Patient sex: F
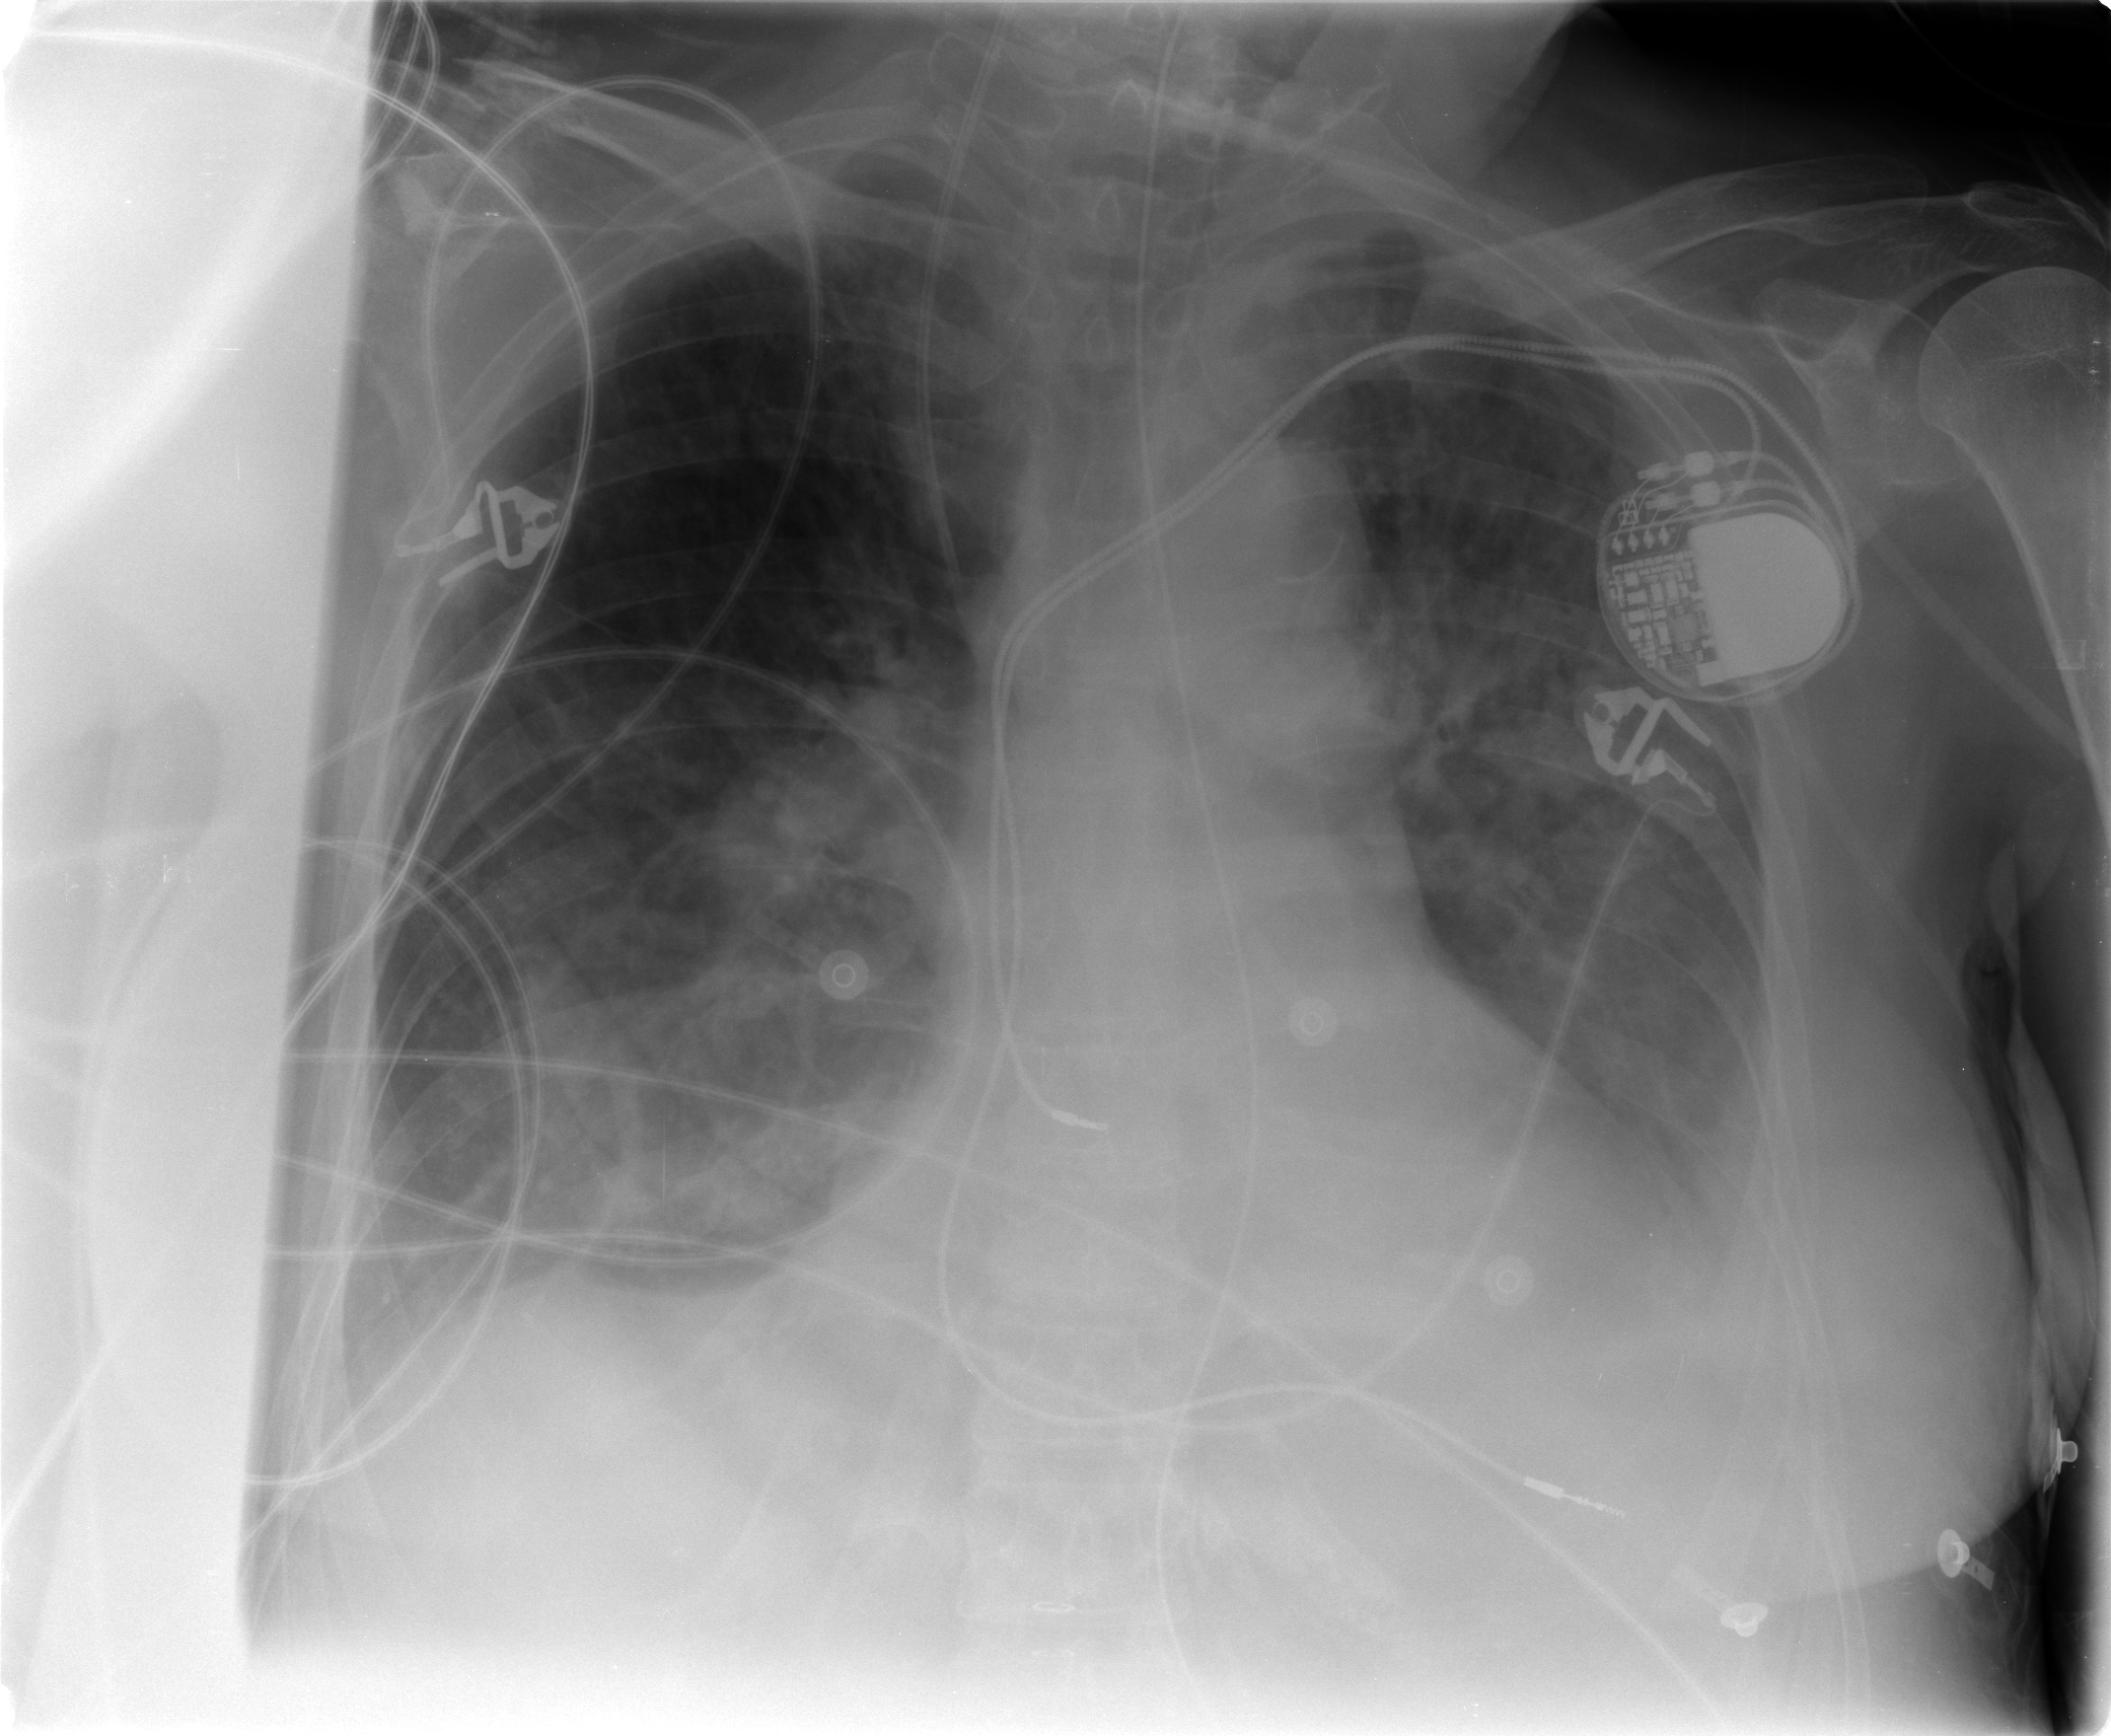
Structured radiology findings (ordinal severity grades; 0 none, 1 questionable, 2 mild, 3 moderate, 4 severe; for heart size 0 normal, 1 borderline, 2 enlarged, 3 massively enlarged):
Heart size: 0
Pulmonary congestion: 2
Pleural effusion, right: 0
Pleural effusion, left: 2
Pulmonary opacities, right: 1
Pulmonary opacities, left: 3
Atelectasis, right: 1
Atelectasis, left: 2